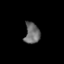
Tissue: lung
Cell type: T cells
Senescence score: 0.2342
Nuclear area (px): 309
Mean DAPI intensity: 108.133